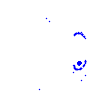
Particle: kaon